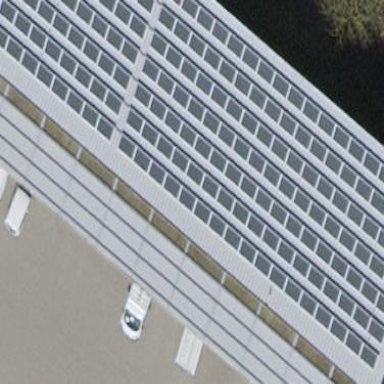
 consisting of solar photovoltaic panels."